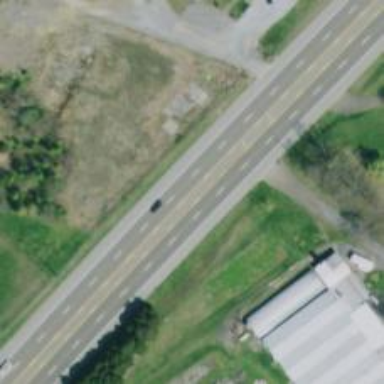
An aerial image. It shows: Asphalt road classified as trunk highway.